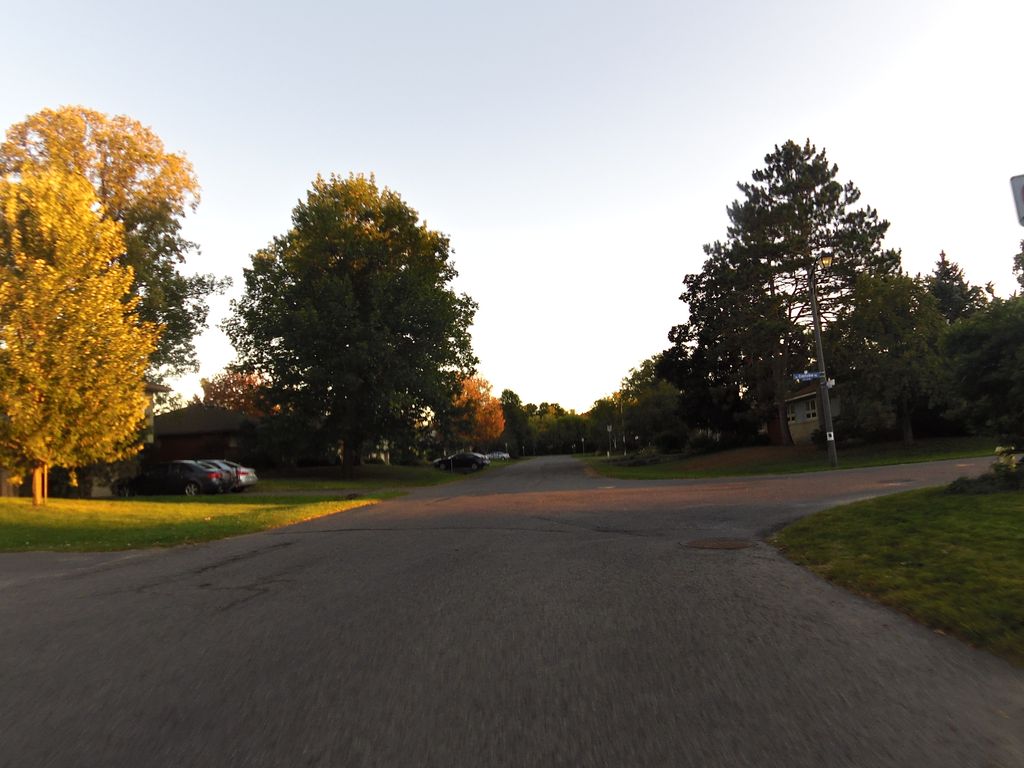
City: ottawa-gatineau